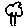
Label: tree